Question: I'm pretty new to android programming.
I want to add two buttons to a tableRow programmatically.
Here is the code wich should do it, and the XML of the table row:
Code:
'''
public void buttons() {
Button button1 = new Button(this);
button1.setText("Fertig");
Button button2 = new Button(this);
button2.setText("Zuruck");
tableRow.addView(button1);
tableRow.addView(button2);
}
'''
XML:
'''
<TableRow
android:id="@+id/tableRow1"
android:layout_width="wrap_content"
android:layout_height="wrap_content"
android:layout_alignParentBottom="true"
android:layout_alignParentLeft="true"
android:layout_marginBottom="2dp" >
</TableRow>
'''
But if I run the code, it looks like this:

If I just add button1 (Remove 'tableRow.addView(button2);' from my code), the button is at the right position, at the verry bottom left of the screen...
Can anybody help me, so both buttons will be displayed right?
Thank you! :)
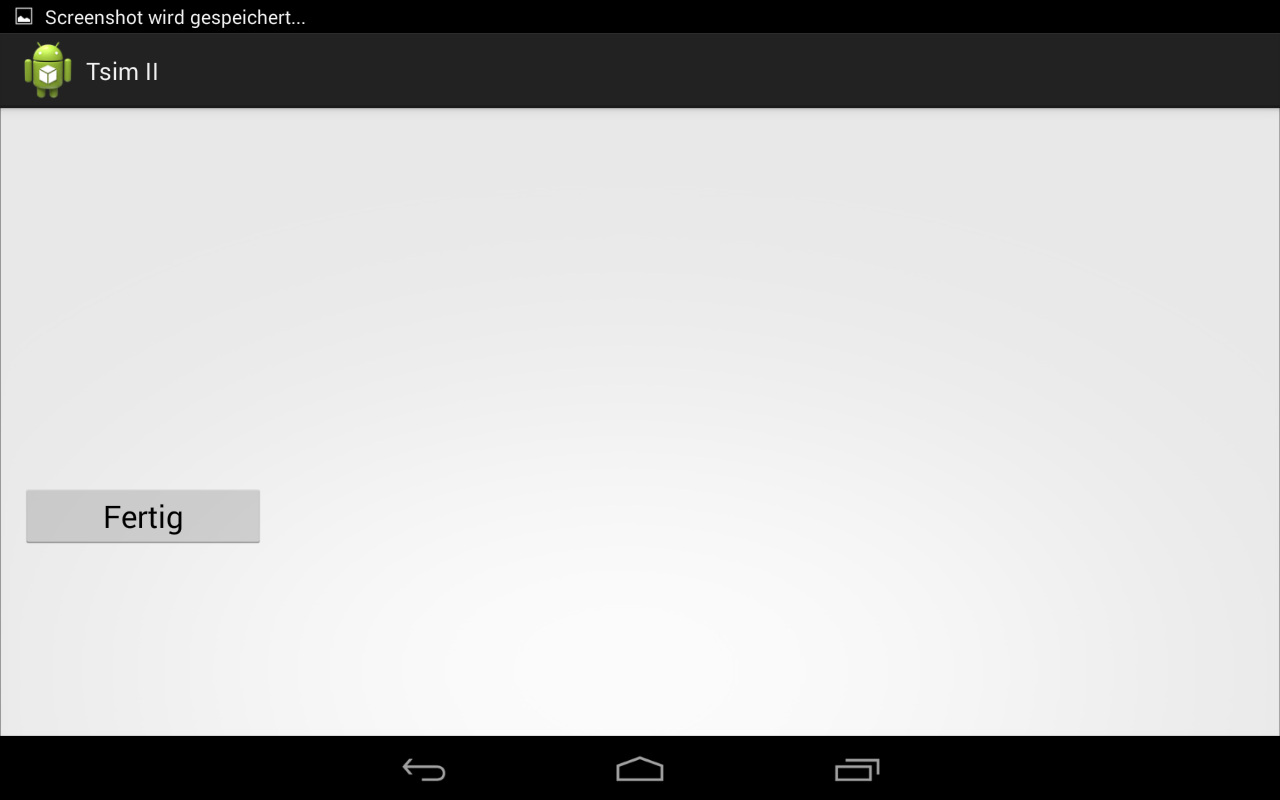
Answer: Change your 'XML' from 'TableRow' to 'TableLayout' and add each button into a single 'TableRow' then Add your 'tableRow' into your main 'TableLayout' as following:
'''
<TableLayout
android:id="@+id/table1"
android:layout_width="match_parent"
android:layout_height="match_parent"
android:layout_margin="2dp" >
</TableLayout>
'''
in your Java class
'''
TableLayout tl = (TableLayout) findViewById(R.id.table1);
/* Create a new row to be added. */
TableRow tr = new TableRow(this);
tr.setLayoutParams(new TableRow.LayoutParams(TableRow.LayoutParams.MATCH_PARENT, TableRow.LayoutParams.WRAP_CONTENT));
/* Create a Button to be the row-content. */
Button b = new Button(this);
b.setText("Dynamic Button");
b.setLayoutParams(new TableRow.LayoutParams(TableRow.LayoutParams.MATCH_PARENT, TableRow.LayoutParams.WRAP_CONTENT));
/* Add Button to row. */
tr.addView(b);
/* Add row to TableLayout. */
//tr.setBackgroundResource(R.drawable.sf_gradient_03);
tl.addView(tr, new TableLayout.LayoutParams(TableLayout.LayoutParams.MATCH_PARENT, TableLayout.LayoutParams.WRAP_CONTENT));
'''